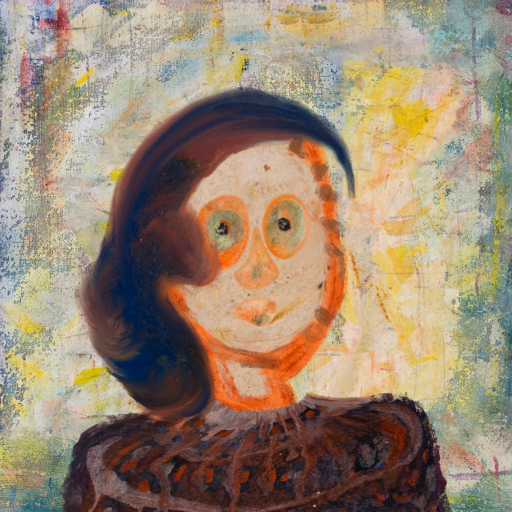
Background: Irani, Head And Neck Front: Rupkatha, Face Front: Childish, Bust: Hypocrite, Hair Front: Mother_And_Son_Son, Head Accessory: Blank, Second Necklace: Blank, Necklace: Blank, Baby: Blank